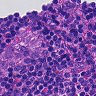
Metastatic tissue present: yes